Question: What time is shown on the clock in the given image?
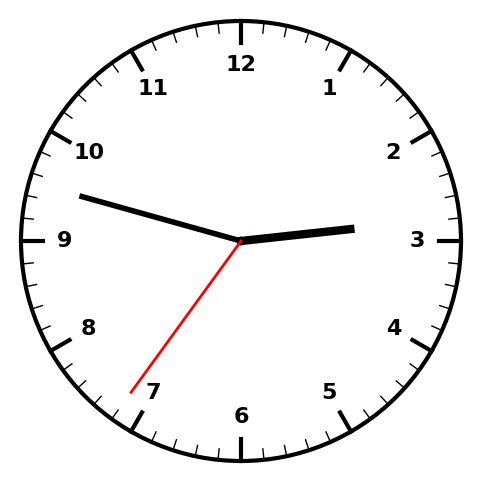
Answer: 02:47:36